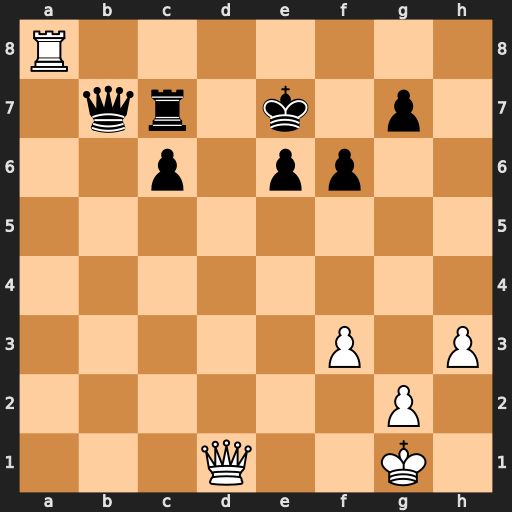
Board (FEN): R7/1qr1k1p1/2p1pp2/8/8/5P1P/6P1/3Q2K1
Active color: w
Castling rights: -
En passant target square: -
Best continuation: Qd8+ Kf7 Qe8#